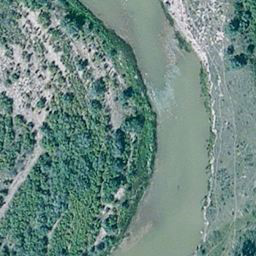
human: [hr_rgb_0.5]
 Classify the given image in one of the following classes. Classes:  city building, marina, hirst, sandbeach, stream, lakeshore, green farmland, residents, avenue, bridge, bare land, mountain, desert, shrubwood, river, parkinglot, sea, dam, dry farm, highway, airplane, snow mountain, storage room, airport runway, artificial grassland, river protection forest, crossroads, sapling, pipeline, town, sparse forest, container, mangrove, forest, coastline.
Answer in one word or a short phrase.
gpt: river